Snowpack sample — Snodgrass Mountain, Crested Butte, Colorado (2/4/25, 12:06 PM MST)
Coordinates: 38.923, -106.968
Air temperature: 35 °F
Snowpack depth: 80 cm
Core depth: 30 cm
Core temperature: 35.6 °F
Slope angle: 14°, slope face: 78°
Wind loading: low
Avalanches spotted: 0
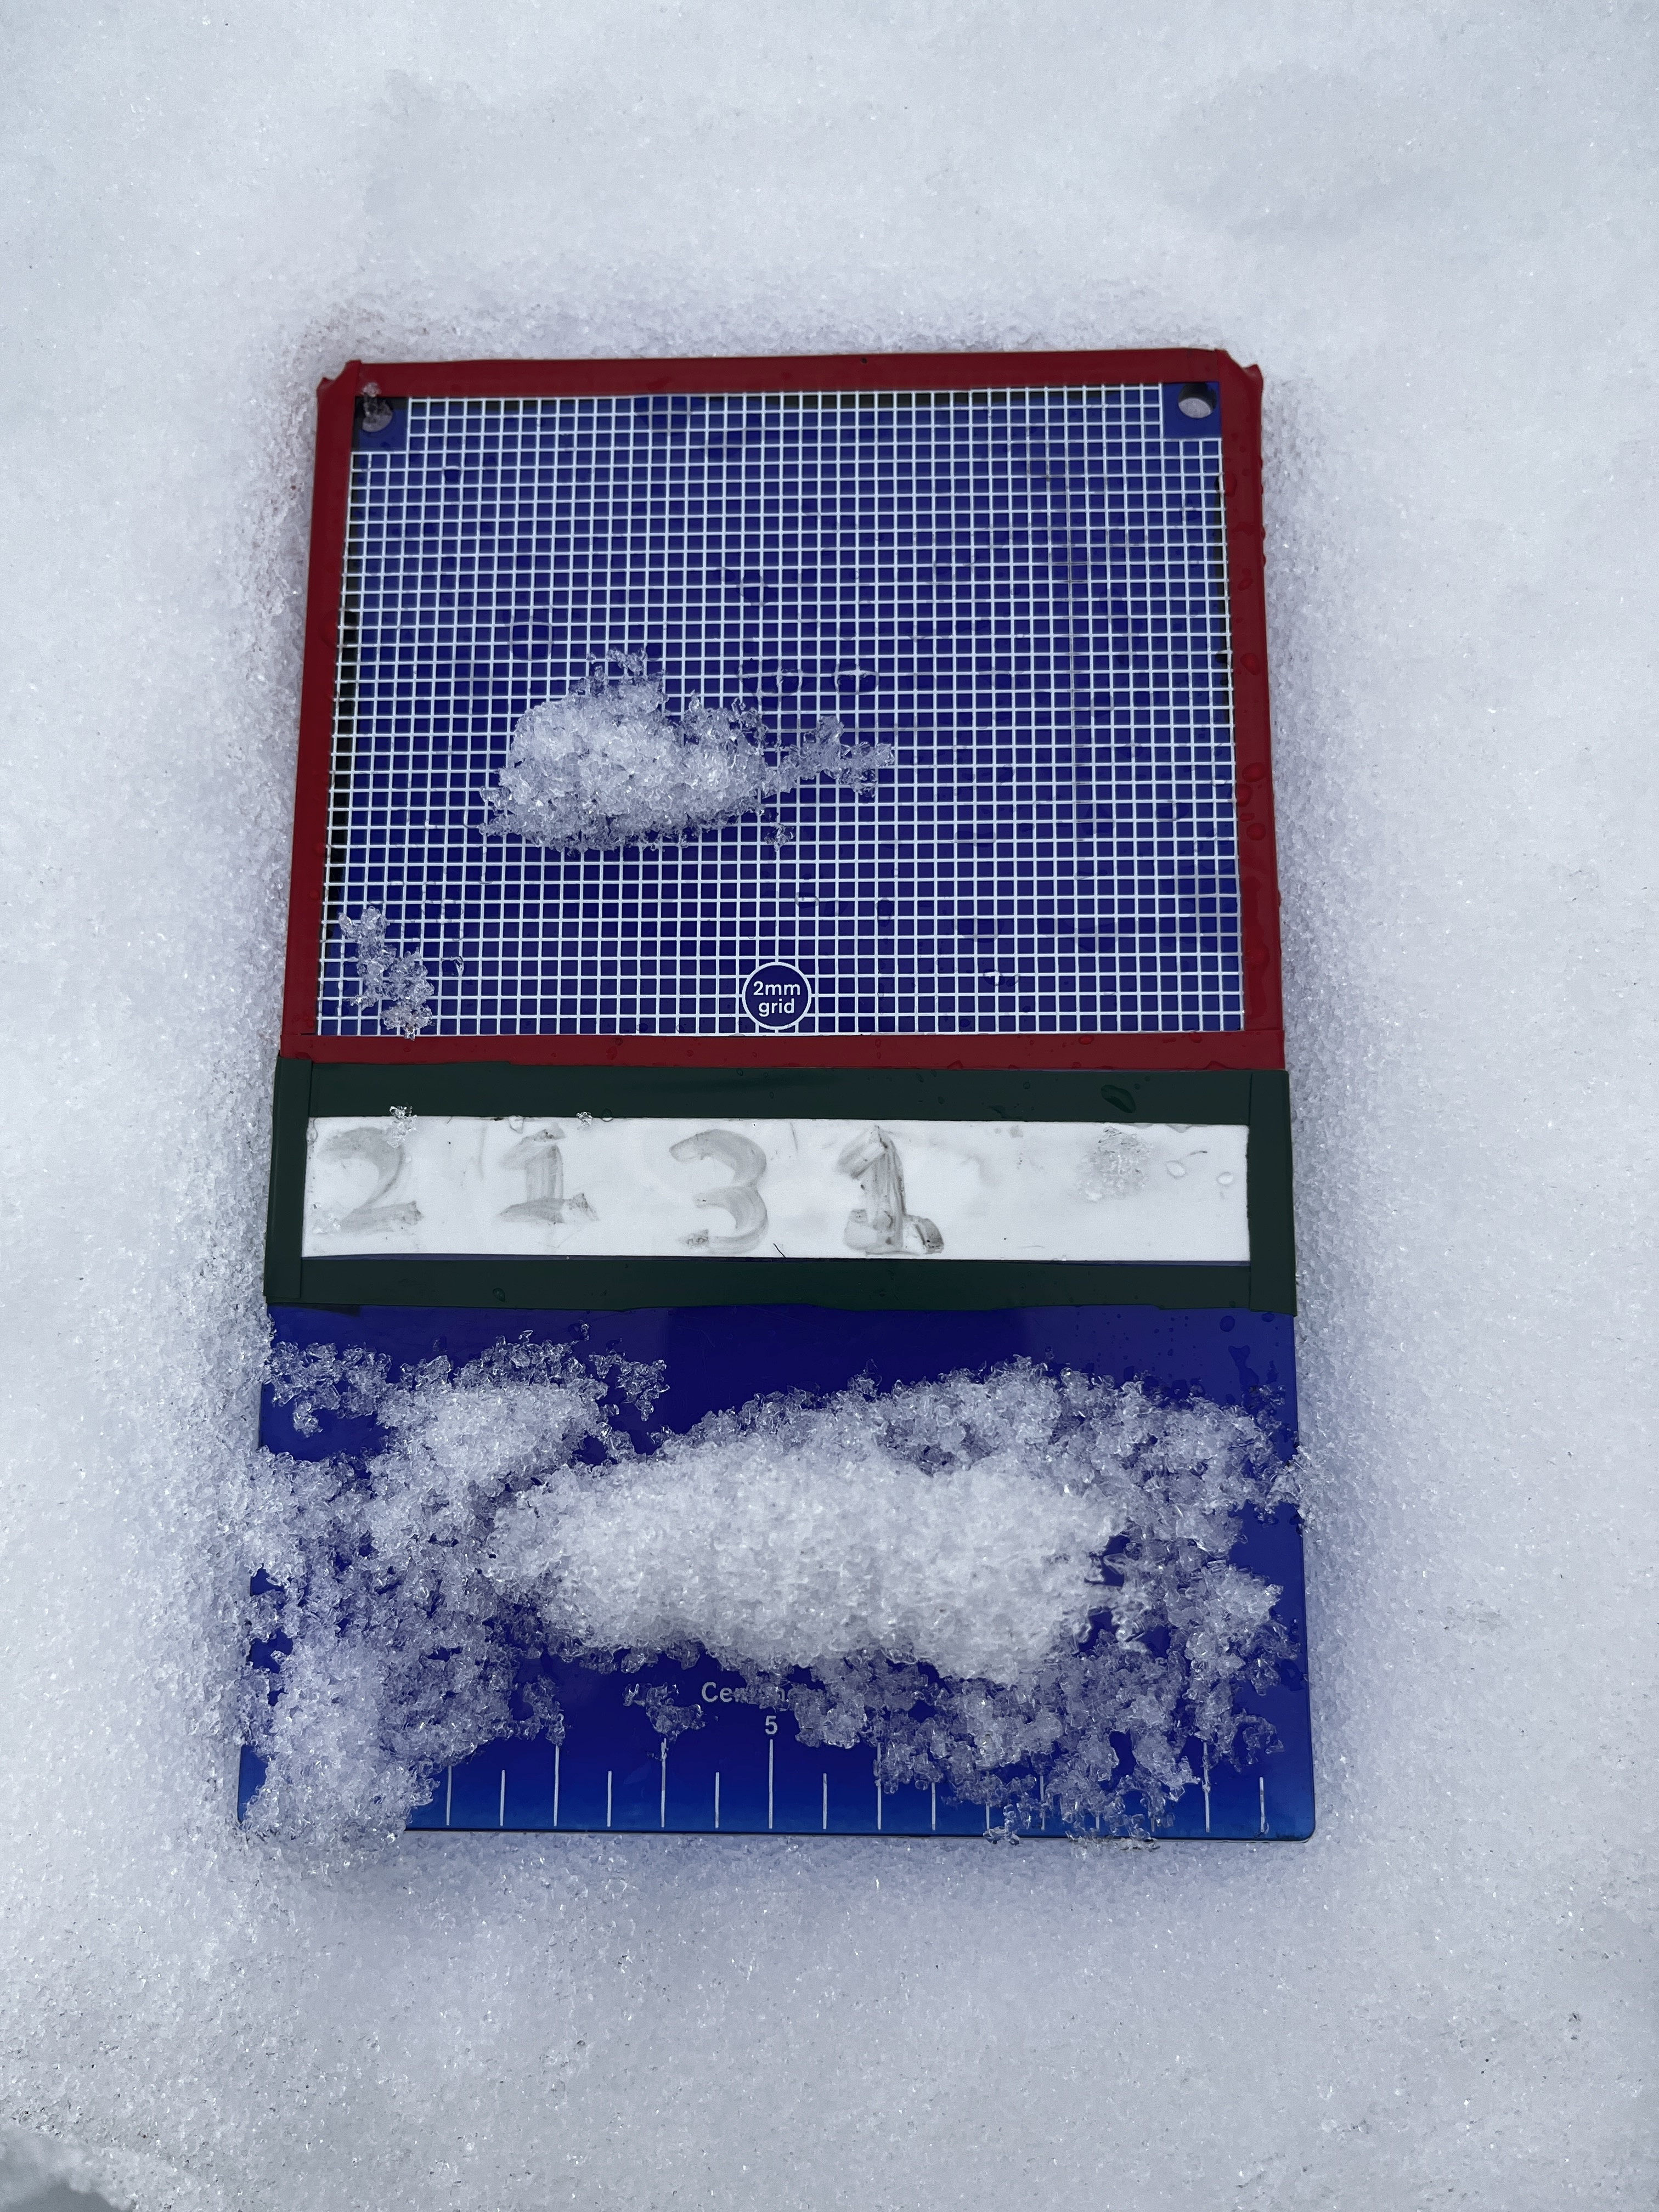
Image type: crystal_card
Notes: No avalanches nearby, unusually warm weather for the last month reported by residents, Collected 25 yards from treeline